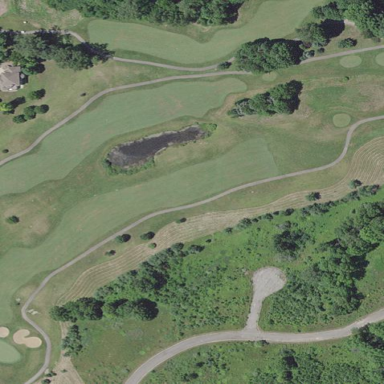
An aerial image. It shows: Golf rough area.